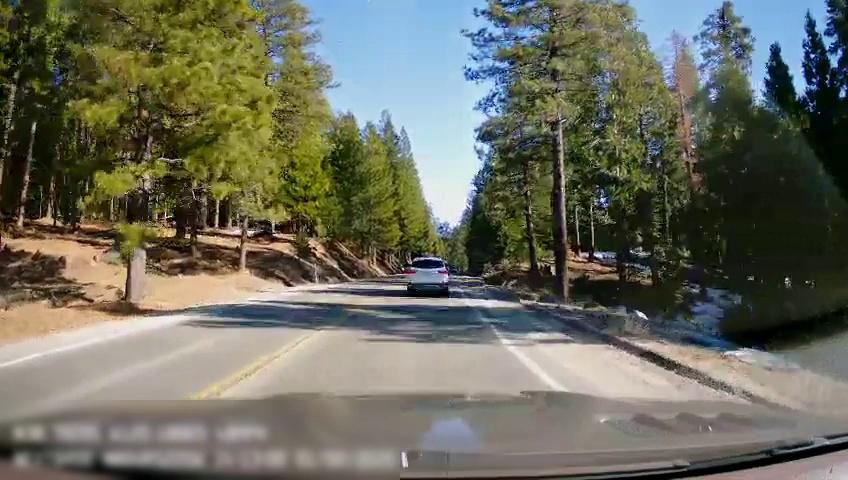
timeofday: Day
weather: Sunny
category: Drivable Space
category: Vehicles | SUV
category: Lanes | Current Lane
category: Lanes | Alternate Lane
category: Lanes | Opposite Lane